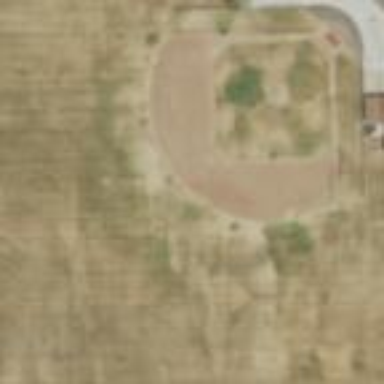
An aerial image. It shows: Baseball pitch for leisure land activities.